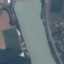
Label: River